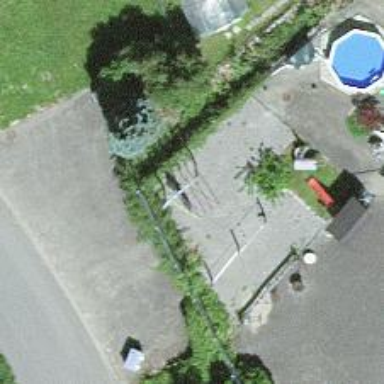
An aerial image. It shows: Garage.